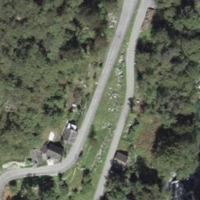
EUNIS habitat code: 41
Species observed at this site:
Podarcis muralis